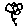
Label: flower